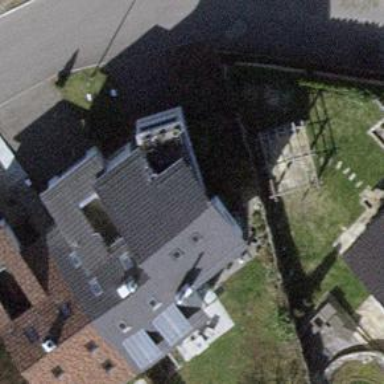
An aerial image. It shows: Building with tiled roof.